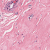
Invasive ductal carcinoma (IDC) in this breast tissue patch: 0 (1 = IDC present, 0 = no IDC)